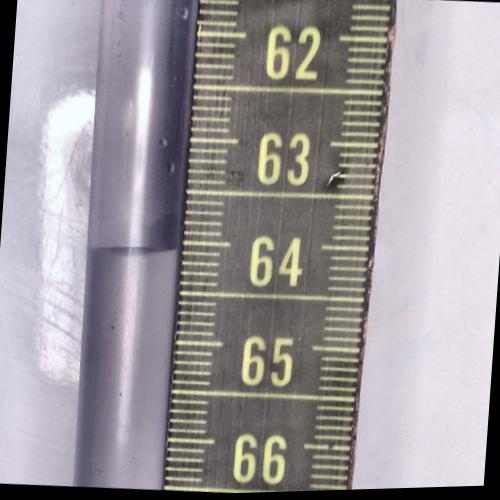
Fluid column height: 64.1 cm